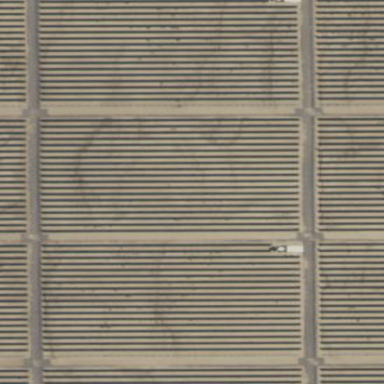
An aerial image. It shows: Solar power generator utilizing photovoltaic panels.